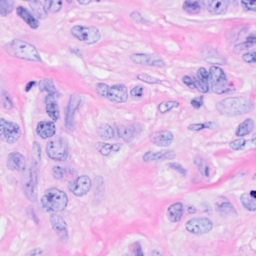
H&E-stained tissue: Breast